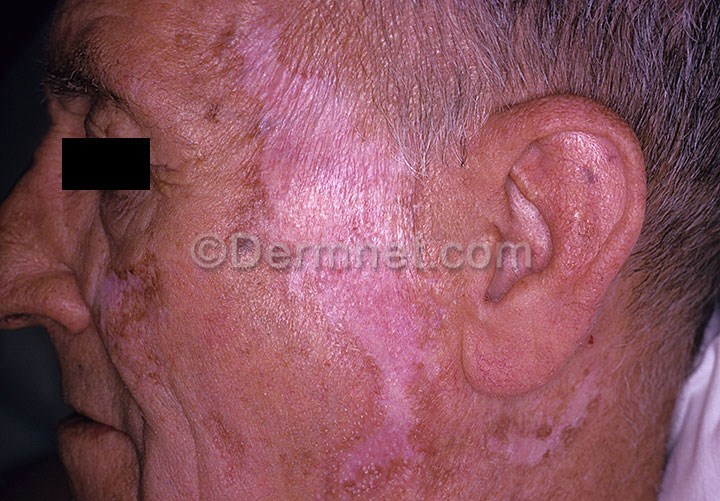
Disease: Lupus and other Connective Tissue diseases